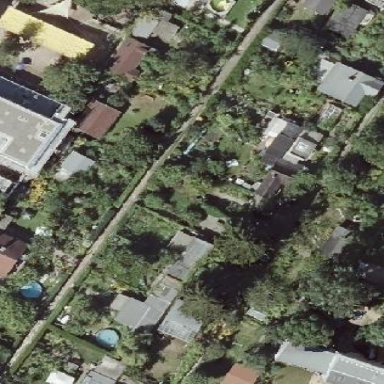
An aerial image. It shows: Allotments area.